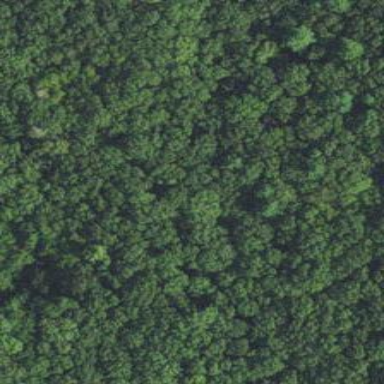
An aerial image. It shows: Woodland with needle-leaved trees.